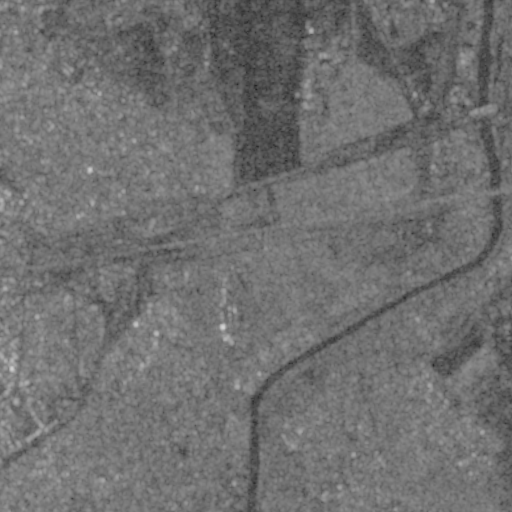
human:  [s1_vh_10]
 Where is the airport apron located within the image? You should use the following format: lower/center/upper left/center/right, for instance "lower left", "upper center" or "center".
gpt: The airport apron is located in the upper center of the image.
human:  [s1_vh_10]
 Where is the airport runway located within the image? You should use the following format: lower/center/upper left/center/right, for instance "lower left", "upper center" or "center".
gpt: The airport runway is located in the upper center of the image.
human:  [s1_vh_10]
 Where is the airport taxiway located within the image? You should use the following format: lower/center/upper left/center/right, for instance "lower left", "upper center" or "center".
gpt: The airport taxiway is located in the upper center of the image.
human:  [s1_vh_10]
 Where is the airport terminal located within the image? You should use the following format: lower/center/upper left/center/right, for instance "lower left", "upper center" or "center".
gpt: The airport terminal is located in the upper center of the image.
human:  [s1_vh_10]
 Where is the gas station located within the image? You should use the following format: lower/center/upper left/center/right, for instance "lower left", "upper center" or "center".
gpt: The gas station is located in the center left of the image.
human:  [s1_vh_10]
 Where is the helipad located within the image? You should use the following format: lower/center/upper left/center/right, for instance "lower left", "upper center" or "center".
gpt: The helipad is located in the upper center of the image.
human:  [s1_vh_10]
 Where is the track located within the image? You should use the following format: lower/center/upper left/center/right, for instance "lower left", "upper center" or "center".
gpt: There is no track in the image.

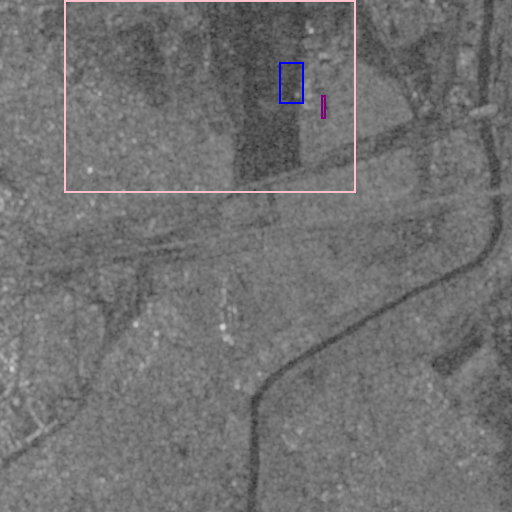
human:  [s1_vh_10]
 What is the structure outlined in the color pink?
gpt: The structure outlined in pink is an airport.
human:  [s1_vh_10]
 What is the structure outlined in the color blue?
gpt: The structure outlined in blue is an airport apron.
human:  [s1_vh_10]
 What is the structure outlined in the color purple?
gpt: The structure outlined in purple is a parking lot.
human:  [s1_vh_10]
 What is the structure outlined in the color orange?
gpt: There is no orange outline.